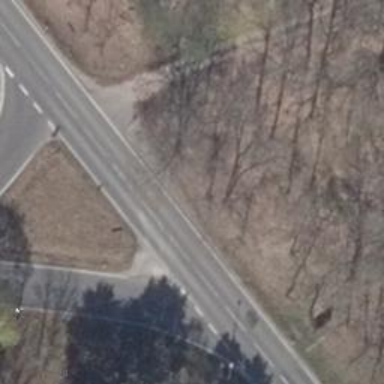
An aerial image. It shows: Secondary road with asphalt surface.